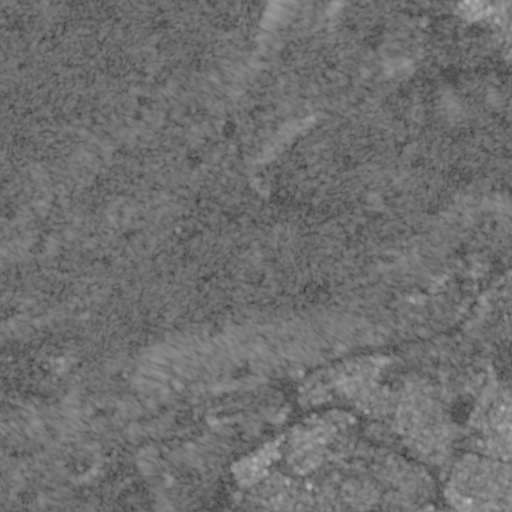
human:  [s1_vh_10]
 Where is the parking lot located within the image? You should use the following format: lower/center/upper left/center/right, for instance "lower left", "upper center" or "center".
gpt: The parking lot is located in the lower right of the image.
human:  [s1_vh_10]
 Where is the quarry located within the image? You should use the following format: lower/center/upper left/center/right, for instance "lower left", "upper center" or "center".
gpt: The quarry is located in the center left of the image.
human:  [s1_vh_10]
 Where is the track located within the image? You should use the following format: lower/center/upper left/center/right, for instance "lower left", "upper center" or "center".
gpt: There is no track in the image.

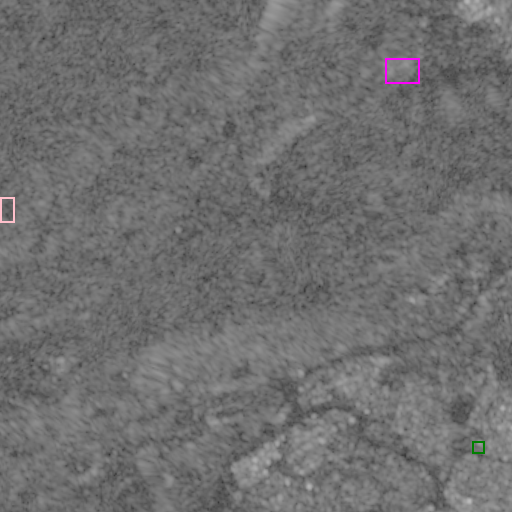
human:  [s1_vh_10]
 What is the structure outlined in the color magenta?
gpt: The structure outlined in magenta is a park.
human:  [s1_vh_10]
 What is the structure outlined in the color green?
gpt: The structure outlined in green is a parking lot.
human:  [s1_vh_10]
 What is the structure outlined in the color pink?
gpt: The structure outlined in pink is a quarry.
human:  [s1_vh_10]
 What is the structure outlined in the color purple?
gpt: There is no purple outline.